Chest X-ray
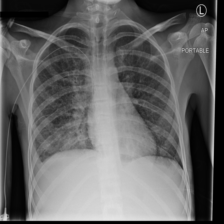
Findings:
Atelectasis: negative
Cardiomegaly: negative
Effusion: negative
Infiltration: positive
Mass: negative
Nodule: negative
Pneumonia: negative
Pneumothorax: negative
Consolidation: negative
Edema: negative
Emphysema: negative
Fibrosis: negative
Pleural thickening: negative
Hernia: negative